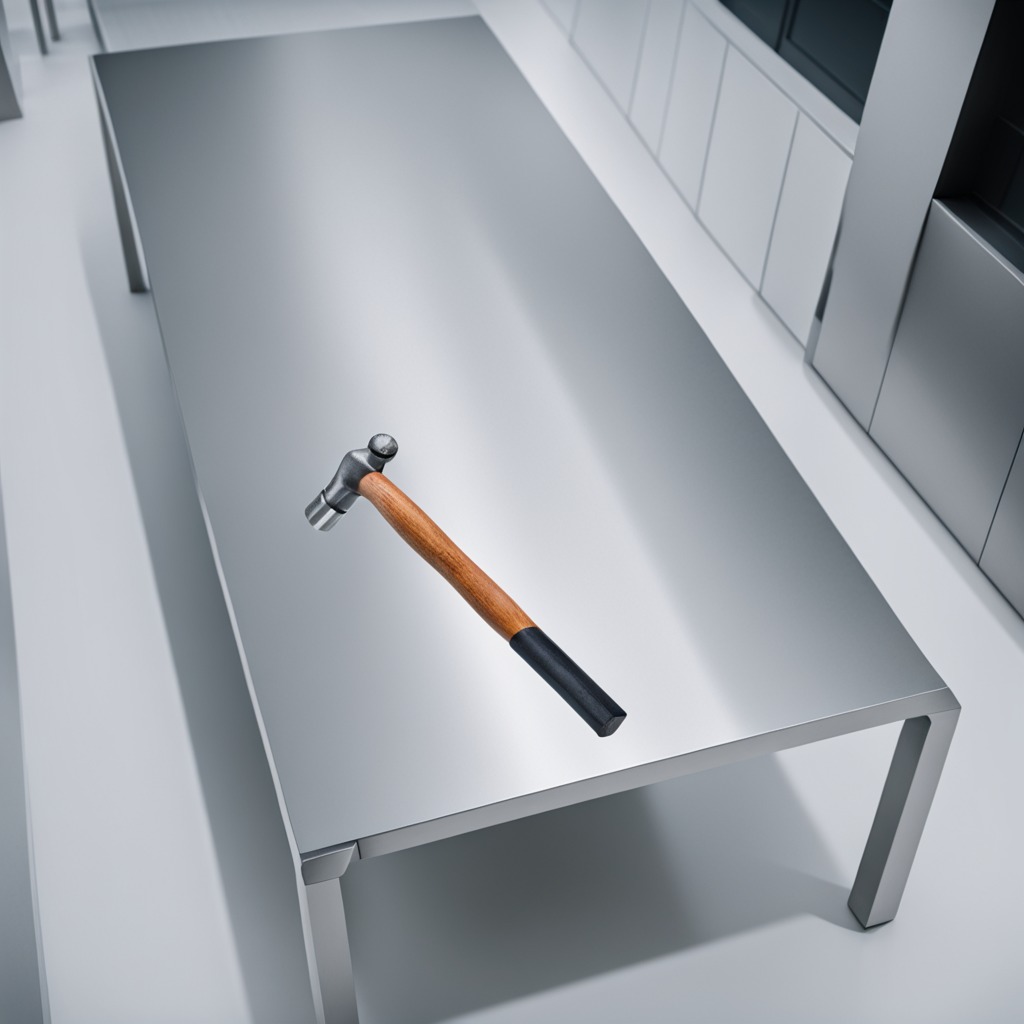
A hammer is lying on a stainless steel table in a high-end prototyping lab.